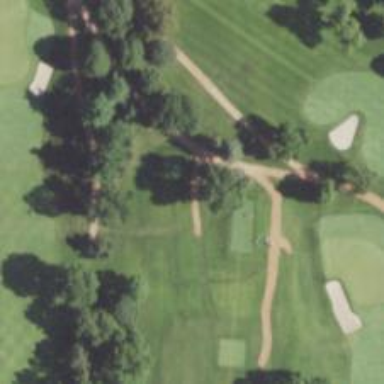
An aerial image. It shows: Path for both roads and golfers.